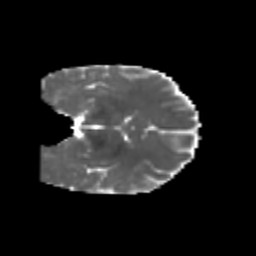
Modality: MD
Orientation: coronal
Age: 21
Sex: male
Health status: healthy